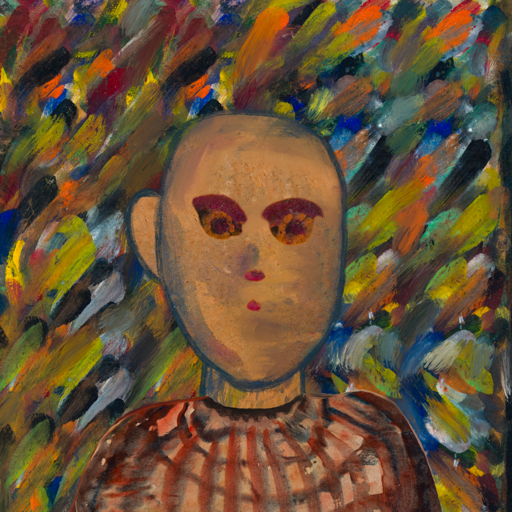
Background: An_Impression, Head And Neck Front: In_The_Sun, Face Front: Doll, Bust: Orphan, Hair Front: Blank, Head Accessory: Blank, Second Necklace: Blank, Necklace: Blank, Baby: Blank